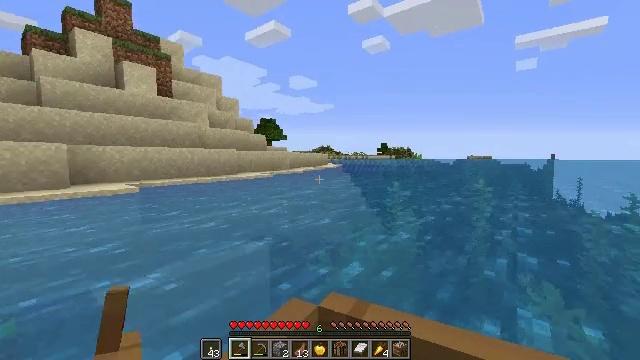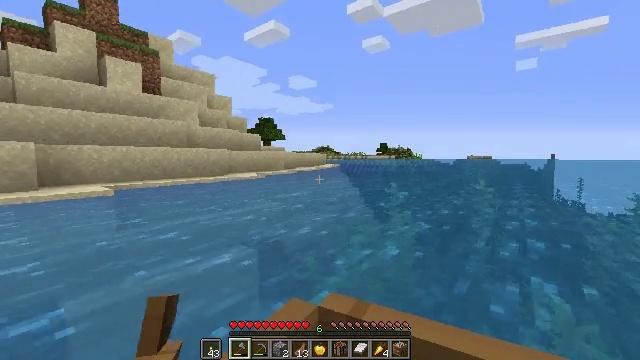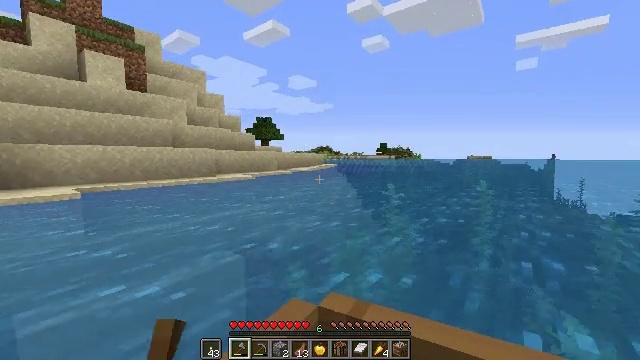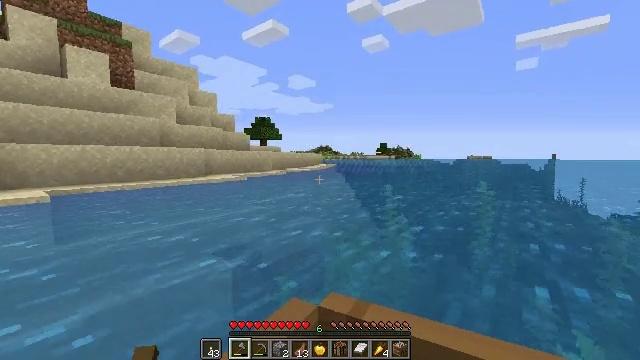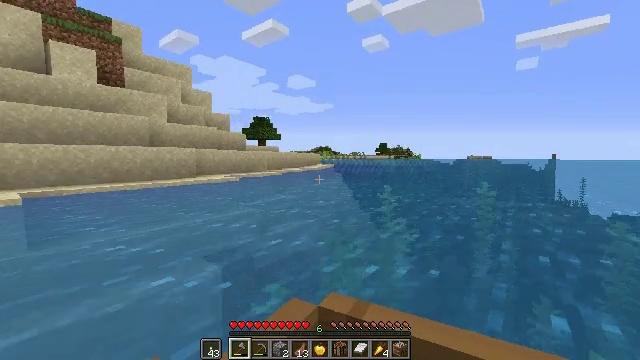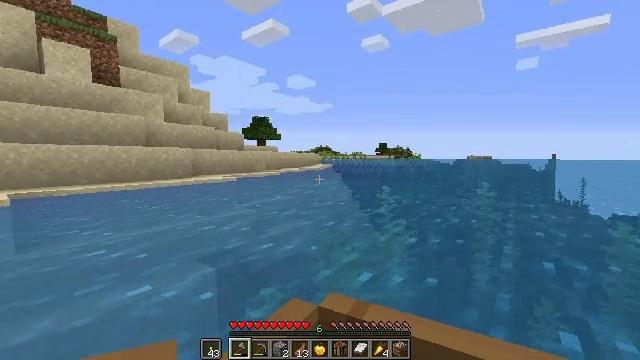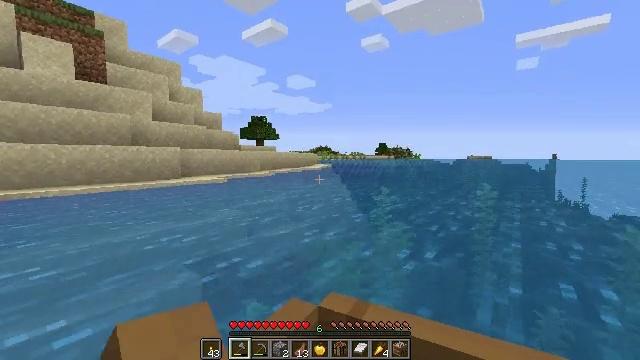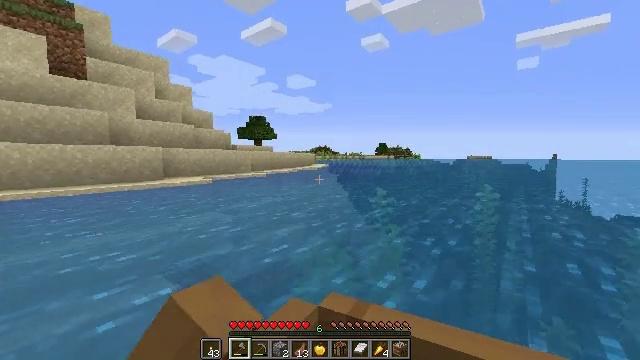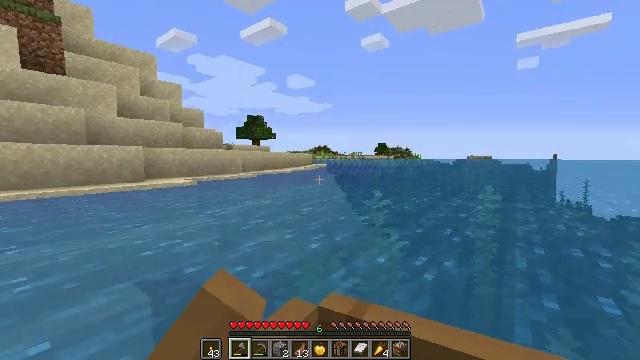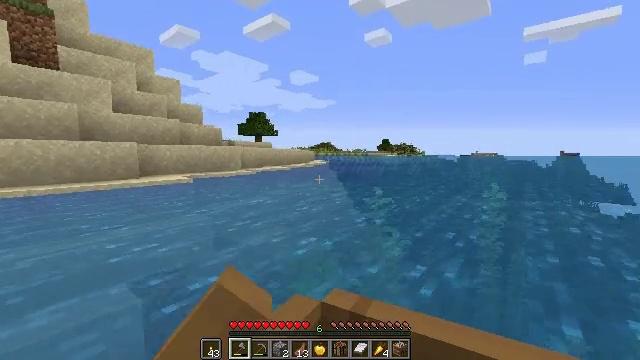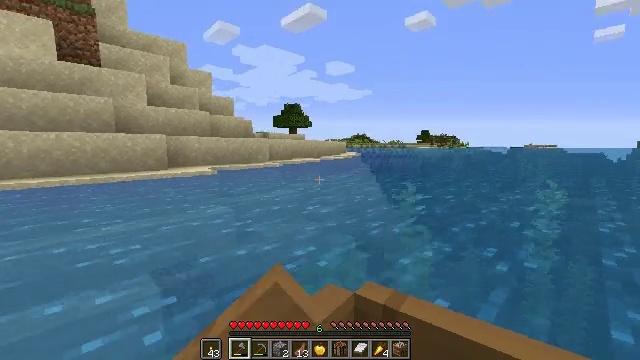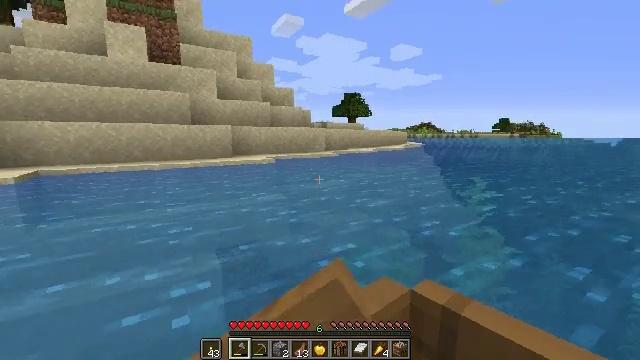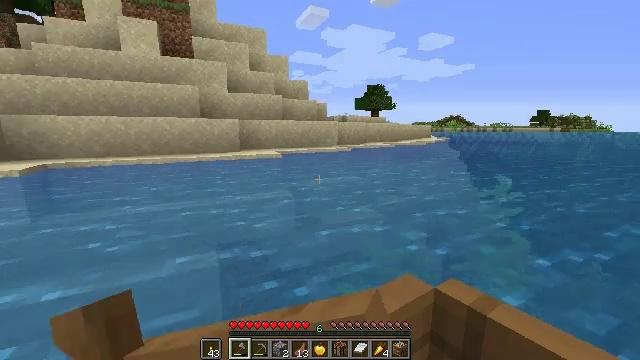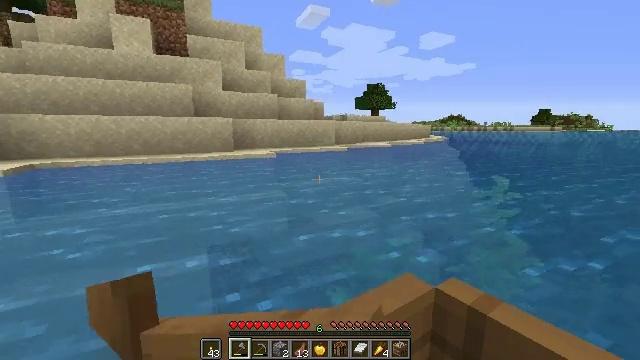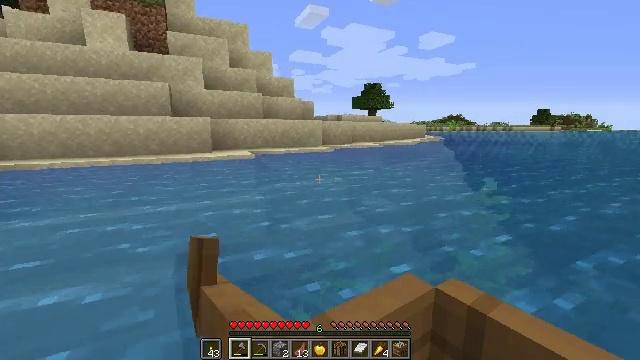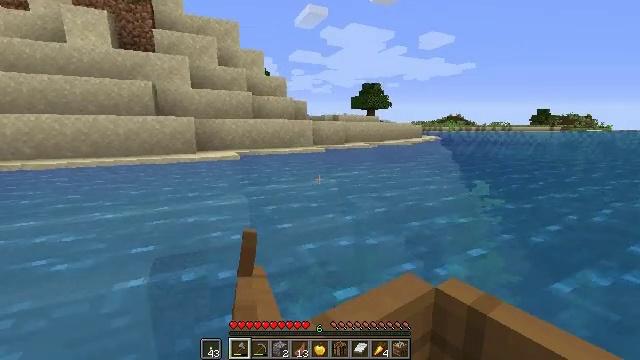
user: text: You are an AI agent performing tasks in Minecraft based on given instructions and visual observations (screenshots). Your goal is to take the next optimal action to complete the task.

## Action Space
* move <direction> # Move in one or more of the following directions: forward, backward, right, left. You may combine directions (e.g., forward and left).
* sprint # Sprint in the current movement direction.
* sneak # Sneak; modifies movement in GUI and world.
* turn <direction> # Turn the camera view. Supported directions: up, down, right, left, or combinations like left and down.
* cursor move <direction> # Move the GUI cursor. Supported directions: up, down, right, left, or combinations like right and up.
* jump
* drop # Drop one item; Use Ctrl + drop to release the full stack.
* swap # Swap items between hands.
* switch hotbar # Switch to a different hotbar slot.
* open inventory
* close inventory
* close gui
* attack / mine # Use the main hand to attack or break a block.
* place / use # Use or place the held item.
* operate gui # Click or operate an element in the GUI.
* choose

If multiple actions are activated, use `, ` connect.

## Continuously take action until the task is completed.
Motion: motion action
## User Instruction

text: Pick up the dandelion.
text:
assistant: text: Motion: move forward
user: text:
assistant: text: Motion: move forward
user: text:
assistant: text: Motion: move forward
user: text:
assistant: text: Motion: move forward
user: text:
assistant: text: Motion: move forward
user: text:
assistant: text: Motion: move forward
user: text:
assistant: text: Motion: move forward
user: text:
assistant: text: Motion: move forward
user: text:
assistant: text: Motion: move forward
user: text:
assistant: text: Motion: move forward, turn left and down
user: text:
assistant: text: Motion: move forward, turn left and down
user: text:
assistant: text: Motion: move forward, turn left and down
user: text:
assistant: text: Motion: move forward
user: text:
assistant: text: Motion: move forward
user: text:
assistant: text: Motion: move forward
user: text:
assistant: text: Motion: move forward
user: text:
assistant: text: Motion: move forward
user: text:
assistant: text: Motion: move forward
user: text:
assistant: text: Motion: move forward
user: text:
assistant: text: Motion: move forward
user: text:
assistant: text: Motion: move forward
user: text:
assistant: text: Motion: move forward
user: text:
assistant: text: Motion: move forward
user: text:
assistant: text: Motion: move forward
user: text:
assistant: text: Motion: move forward
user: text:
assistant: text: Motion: move forward
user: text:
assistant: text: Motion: move forward
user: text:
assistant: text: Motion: move forward
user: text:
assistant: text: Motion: move forward
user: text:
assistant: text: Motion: move forward